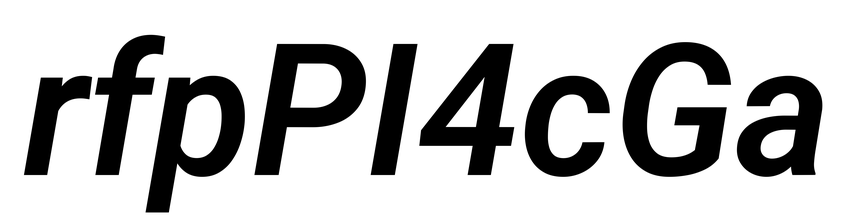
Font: Roboto-Italic_SemiBold_Italic